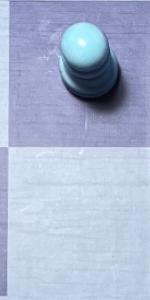
Label: Empty